Field crop: tomato
Growth stage: 1
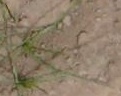
Species: cyperus